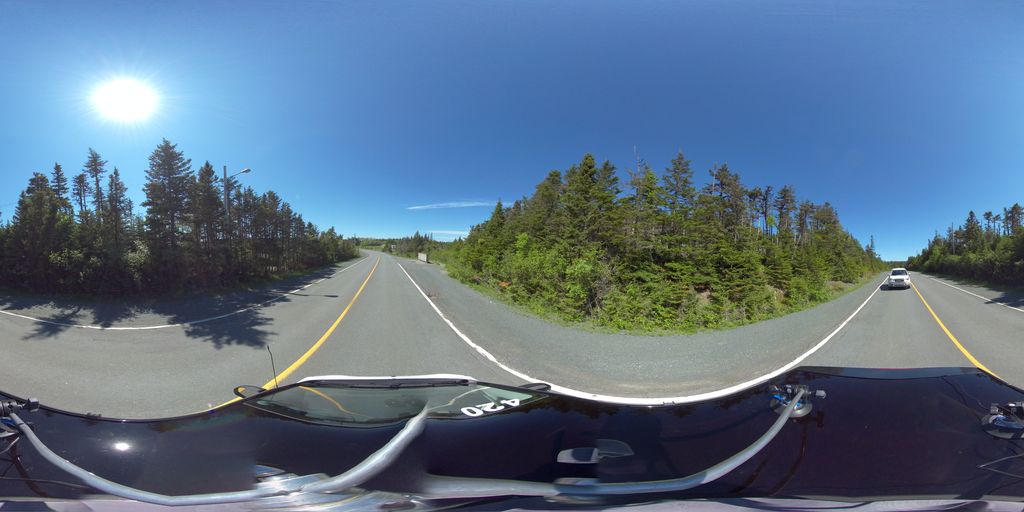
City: st_johns